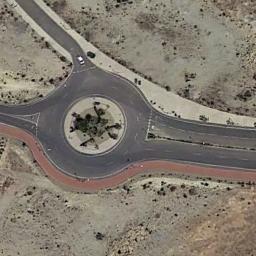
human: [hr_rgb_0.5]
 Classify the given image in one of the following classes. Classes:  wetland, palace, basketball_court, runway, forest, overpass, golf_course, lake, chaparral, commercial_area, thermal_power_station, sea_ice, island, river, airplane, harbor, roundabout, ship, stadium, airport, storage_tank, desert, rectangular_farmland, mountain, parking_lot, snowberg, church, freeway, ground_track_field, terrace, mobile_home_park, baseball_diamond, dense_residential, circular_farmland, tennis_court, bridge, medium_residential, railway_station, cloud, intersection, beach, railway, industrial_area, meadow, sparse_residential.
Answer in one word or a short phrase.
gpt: roundabout